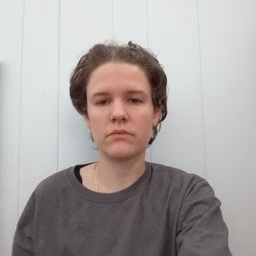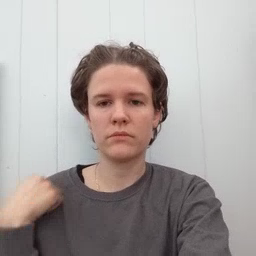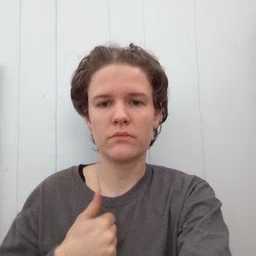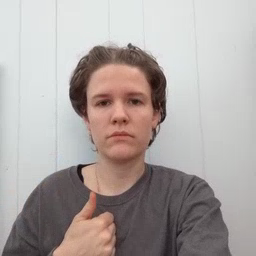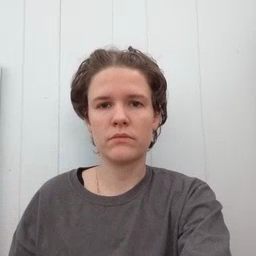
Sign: jacket